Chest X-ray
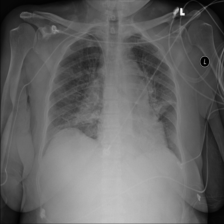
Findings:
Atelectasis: positive
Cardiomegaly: negative
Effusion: negative
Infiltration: positive
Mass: positive
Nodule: negative
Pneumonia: negative
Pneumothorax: negative
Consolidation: negative
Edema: negative
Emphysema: negative
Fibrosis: negative
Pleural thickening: positive
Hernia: negative